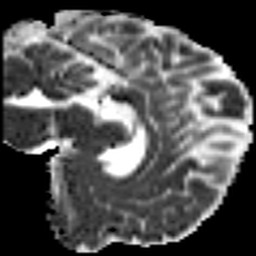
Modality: MD
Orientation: sagittal
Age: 31
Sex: male
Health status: ill
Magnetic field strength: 3 T
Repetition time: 8.4 s
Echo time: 0.0926 s